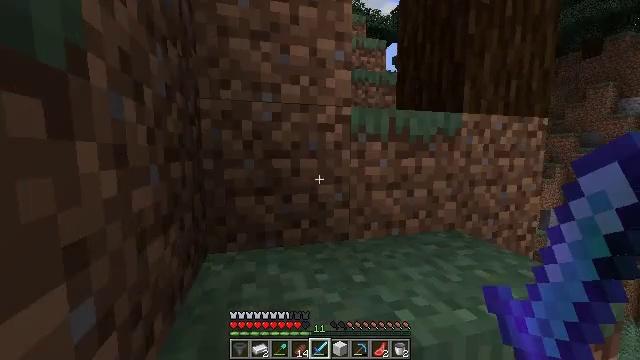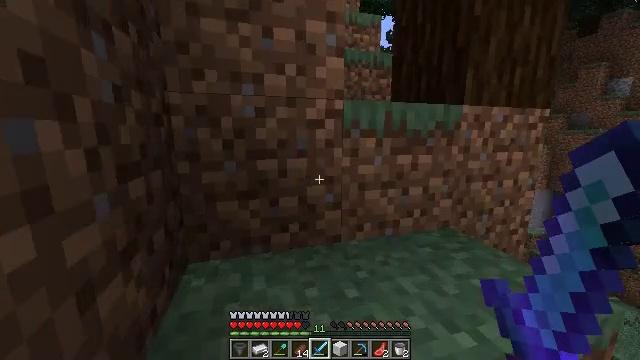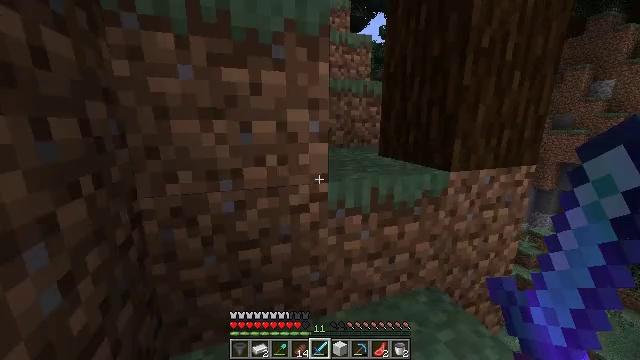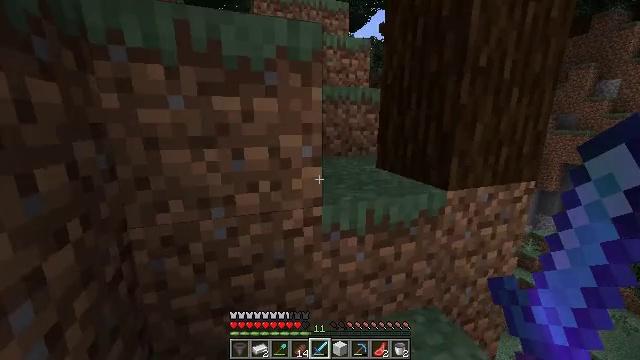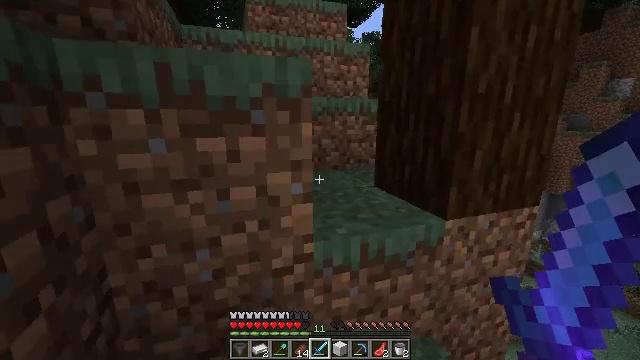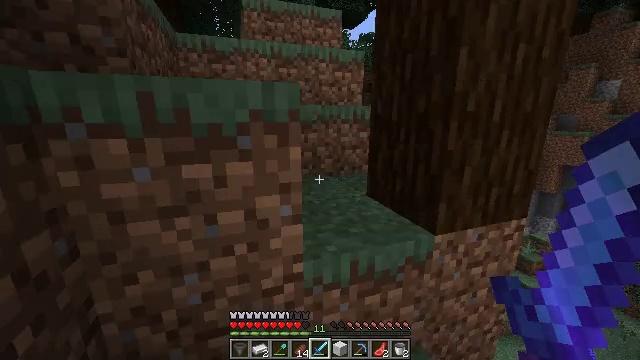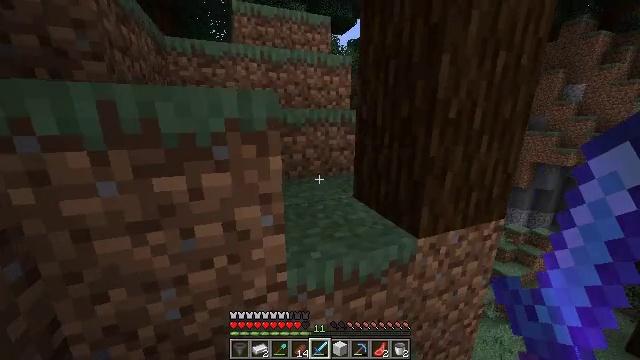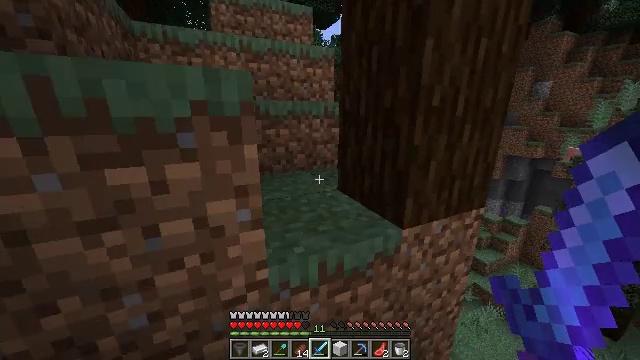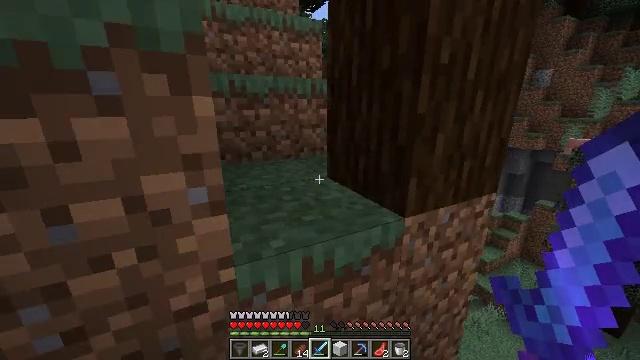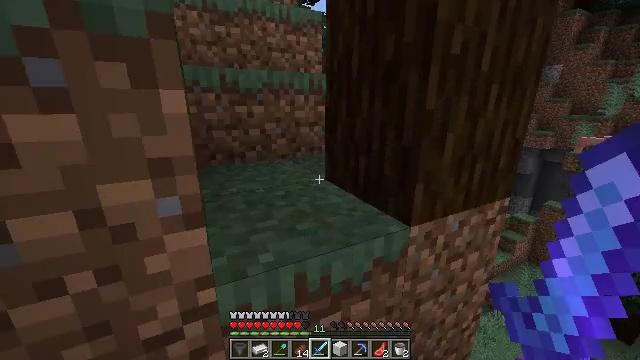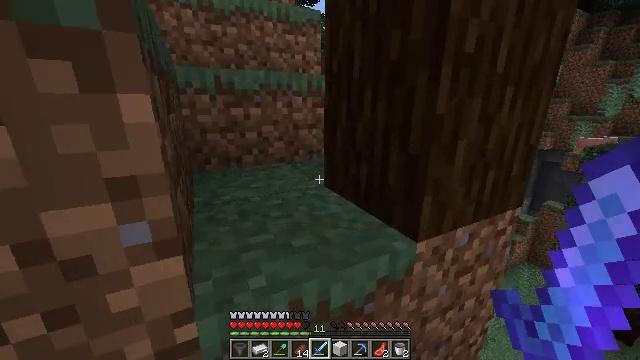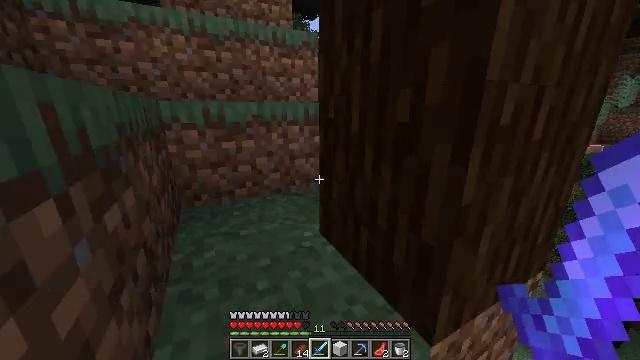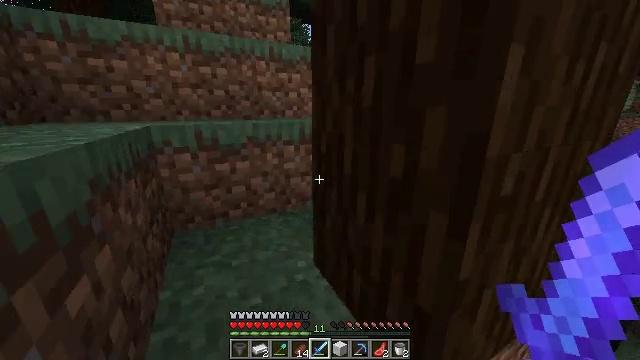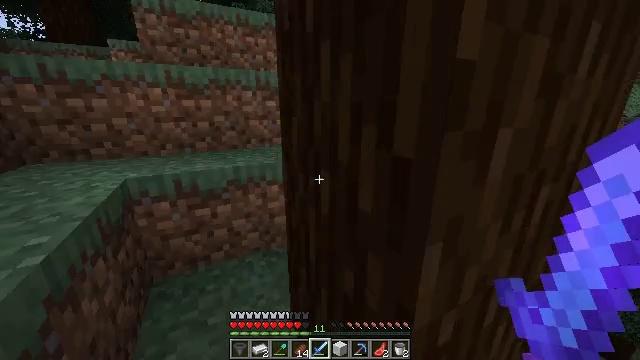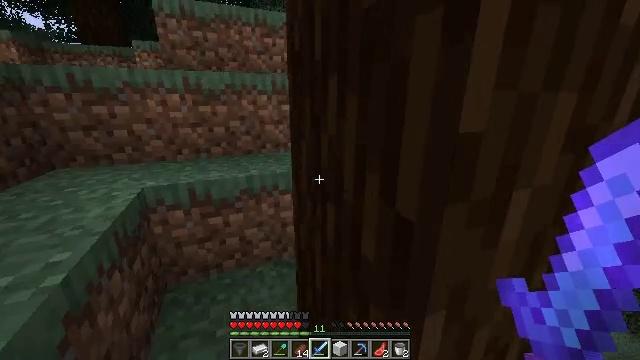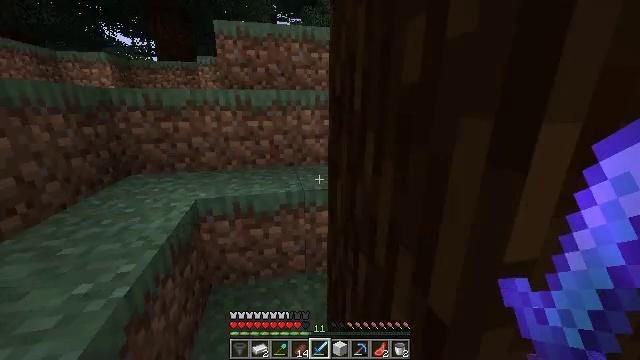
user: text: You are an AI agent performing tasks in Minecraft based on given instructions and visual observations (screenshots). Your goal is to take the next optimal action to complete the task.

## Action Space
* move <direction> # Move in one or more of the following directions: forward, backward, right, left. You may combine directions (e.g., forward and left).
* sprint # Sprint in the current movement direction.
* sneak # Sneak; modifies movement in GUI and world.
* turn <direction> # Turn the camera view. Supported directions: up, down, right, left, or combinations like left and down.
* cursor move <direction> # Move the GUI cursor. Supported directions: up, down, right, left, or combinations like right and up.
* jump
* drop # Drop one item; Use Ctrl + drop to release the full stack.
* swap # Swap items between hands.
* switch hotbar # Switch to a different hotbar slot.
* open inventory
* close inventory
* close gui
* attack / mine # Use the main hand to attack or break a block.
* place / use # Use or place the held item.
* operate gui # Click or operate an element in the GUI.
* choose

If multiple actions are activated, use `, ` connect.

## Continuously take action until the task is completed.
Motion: motion action
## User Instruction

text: Attack the large fern to gather it.
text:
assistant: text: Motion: move forward, sprint, turn right and down, jump
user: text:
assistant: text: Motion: move forward, sprint, turn right and down, jump
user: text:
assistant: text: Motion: move forward, sprint, jump
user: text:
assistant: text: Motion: move forward, sprint, jump
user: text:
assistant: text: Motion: move forward, jump
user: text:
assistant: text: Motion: move forward, turn right, jump
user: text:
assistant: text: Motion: move forward, turn right and down, jump
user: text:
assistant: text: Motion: move forward, turn right, jump
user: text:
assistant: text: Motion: move forward, jump
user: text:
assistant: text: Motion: move forward, jump
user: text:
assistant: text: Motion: move forward, sprint, jump
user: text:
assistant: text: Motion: move forward, sprint, jump
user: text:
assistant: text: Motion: move forward, sprint, jump
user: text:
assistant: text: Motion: move forward, sprint, turn left, jump
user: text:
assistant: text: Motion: move forward, sprint, turn left, jump
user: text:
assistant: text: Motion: move forward, turn left and up, jump
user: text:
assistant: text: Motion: move forward, turn left and up, jump
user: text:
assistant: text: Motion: move forward, turn left and up, jump
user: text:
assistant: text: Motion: move forward, turn left and up, jump
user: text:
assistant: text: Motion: move forward, turn left and up, jump
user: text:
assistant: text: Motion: move forward, sprint, turn left and up, jump
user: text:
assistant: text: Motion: move forward, sprint, jump
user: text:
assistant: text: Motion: move forward, sprint, jump
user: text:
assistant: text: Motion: move forward, sprint, jump
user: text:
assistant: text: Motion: move forward, sprint, jump
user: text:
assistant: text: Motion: move forward, jump
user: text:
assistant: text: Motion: move forward, jump
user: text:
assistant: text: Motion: move forward, turn right, jump
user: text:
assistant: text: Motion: move forward, turn right, jump
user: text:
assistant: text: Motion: move forward, turn right and down, jump